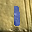
Label: 1